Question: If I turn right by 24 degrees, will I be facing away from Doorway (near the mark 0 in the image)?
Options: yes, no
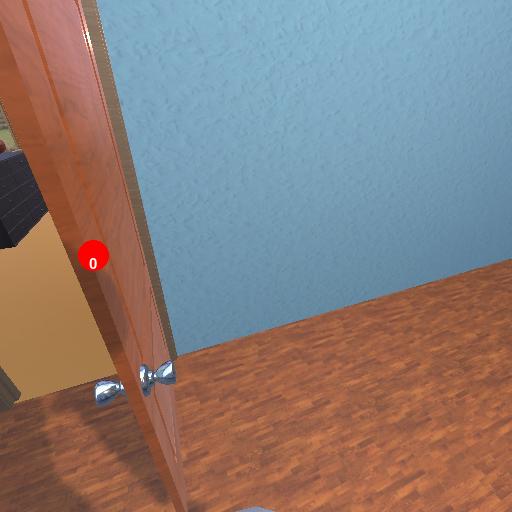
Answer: yes